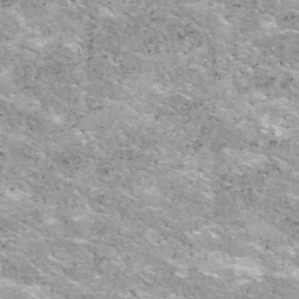
Label: frost